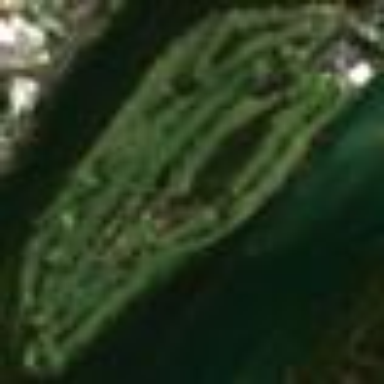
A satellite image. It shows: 18-hole golf course classified as leisure land.